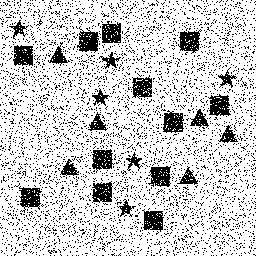
Squares: 12
Triangles: 6
Stars: 6
Total shapes: 24